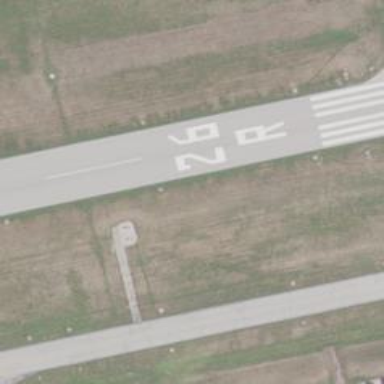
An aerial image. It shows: Runway surface made of asphalt at airport.